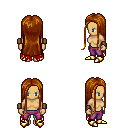
a pixel art fantasy rpg character, female body template, human, tanned skin, red tattered cape, magenta pants, brunette extra-long hairstyle, leather bracers, gold boots, four views (front, back, left, right), 2x2 character sprite sheet, small pixel art, hard edges, no anti-aliasing